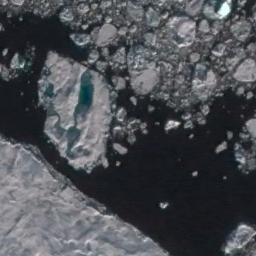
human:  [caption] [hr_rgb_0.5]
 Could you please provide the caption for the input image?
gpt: There is a big ice and many small ice on the dark blue sea .

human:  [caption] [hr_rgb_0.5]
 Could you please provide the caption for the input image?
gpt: Countless ice cubes of all sizes are closely connected into a large piece floating on the deep blue sea .

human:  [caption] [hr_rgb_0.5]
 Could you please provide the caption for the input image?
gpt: Sea ice is surrounded by water .

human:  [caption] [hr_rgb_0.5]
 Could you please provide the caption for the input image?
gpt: An ice hummock and a lot of small pieces of sea ice and a lot of small pieces of sea ice .

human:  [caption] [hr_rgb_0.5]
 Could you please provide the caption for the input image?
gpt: There are some sea ice linked into a sheet .